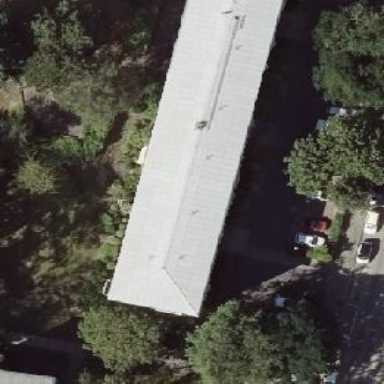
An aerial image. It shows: Hipped-roof building with apartments.